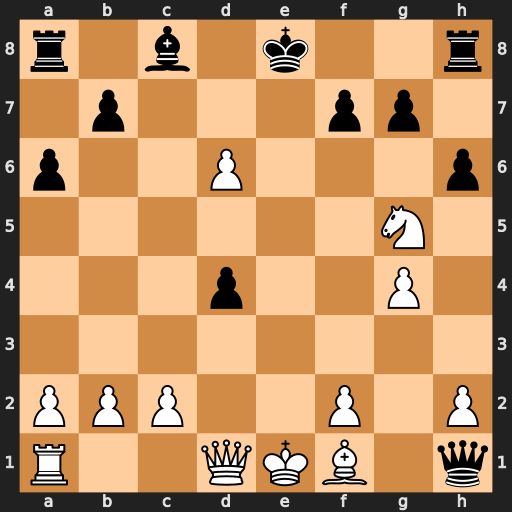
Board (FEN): r1b1k2r/1p3pp1/p2P3p/6N1/3p2P1/8/PPP2P1P/R2QKB1q
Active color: w
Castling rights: Qkq
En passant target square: -
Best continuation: Qe2+ Be6 Nxe6